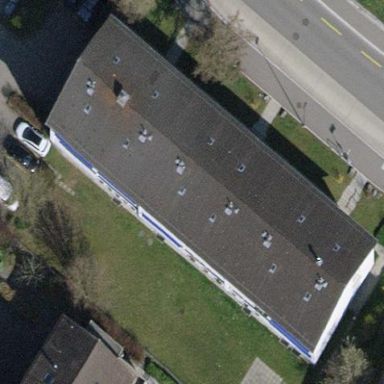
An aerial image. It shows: Terrace building.